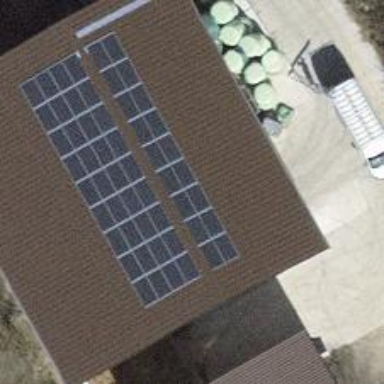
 consisting of solar photovoltaic panels."